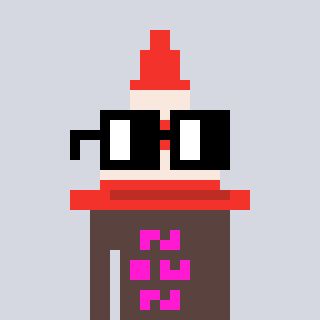
a pixel art character with square black glasses, a cone-shaped head and a darkbrown-colored body on a cool background